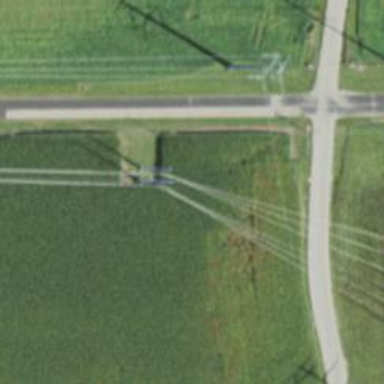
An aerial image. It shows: Power tower.